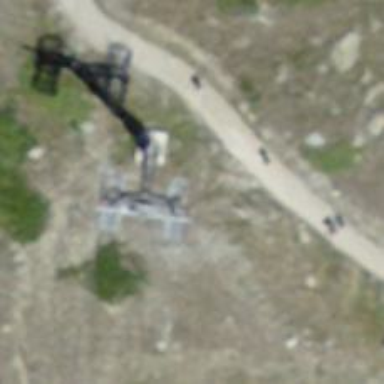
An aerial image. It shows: Pylon used for aerialway.